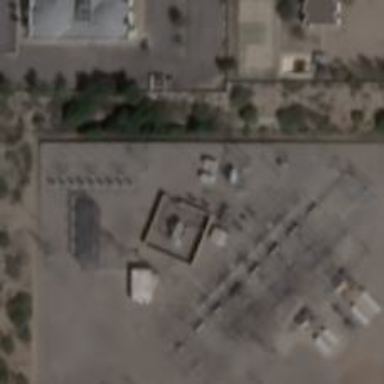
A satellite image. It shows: Switch used for power control.